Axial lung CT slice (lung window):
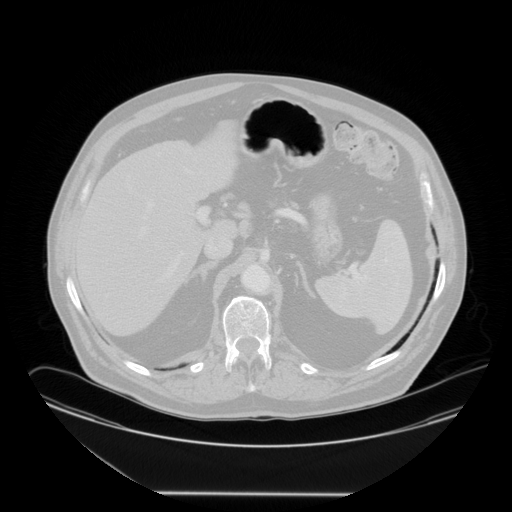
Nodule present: no